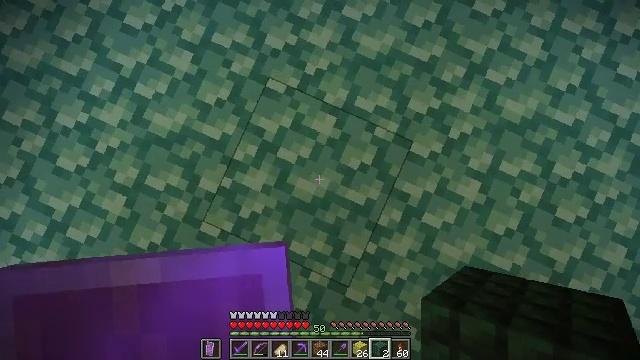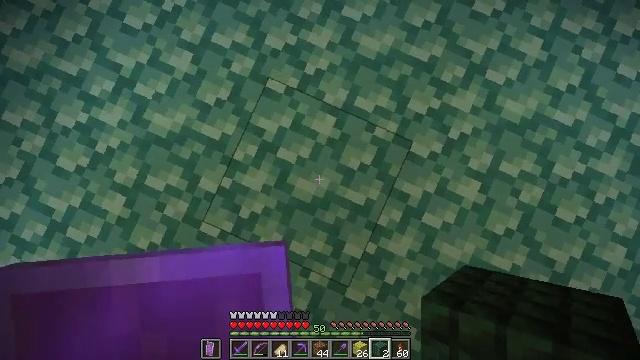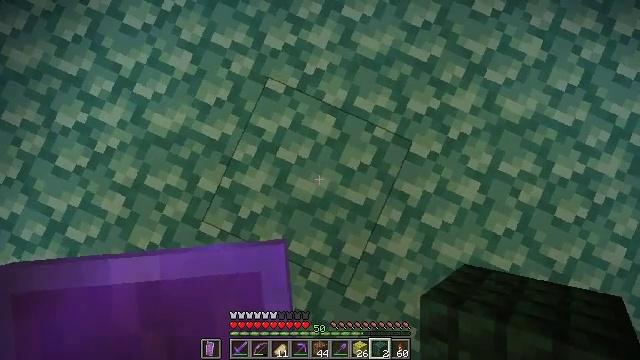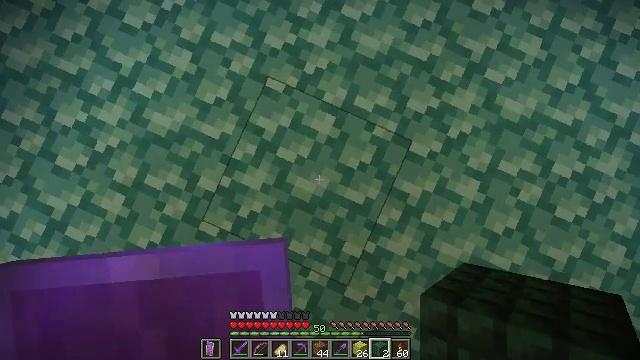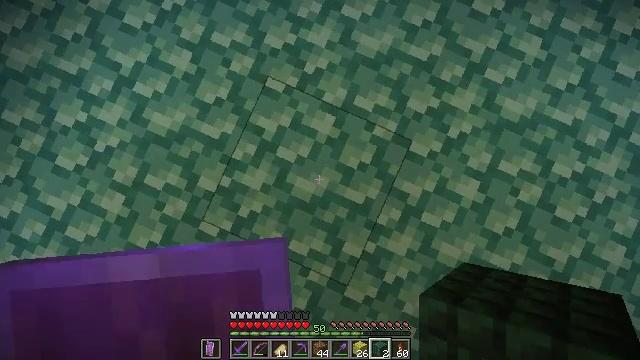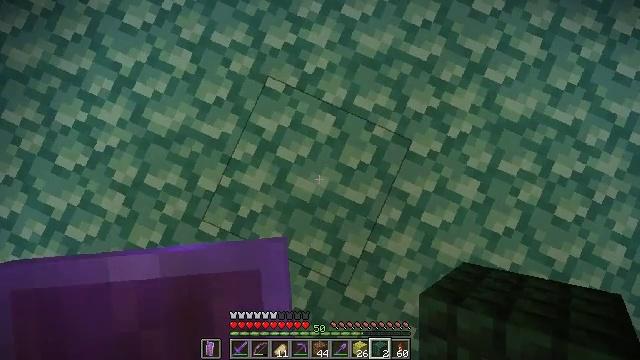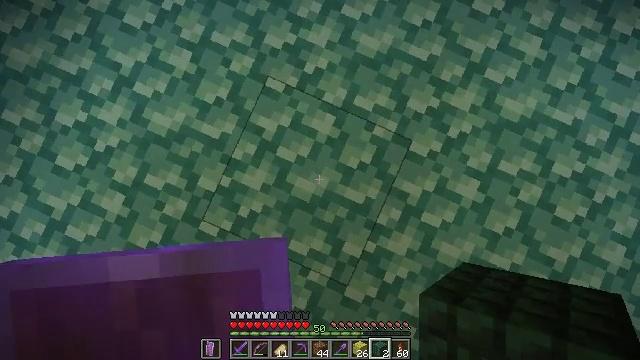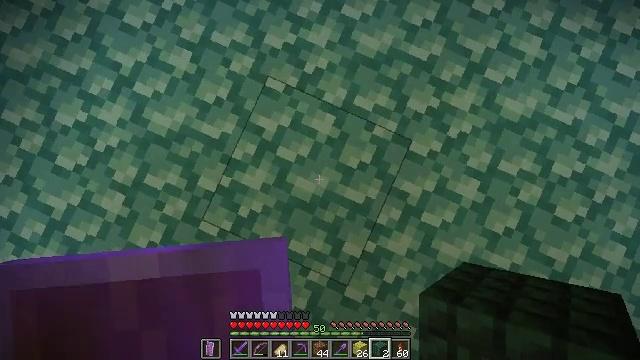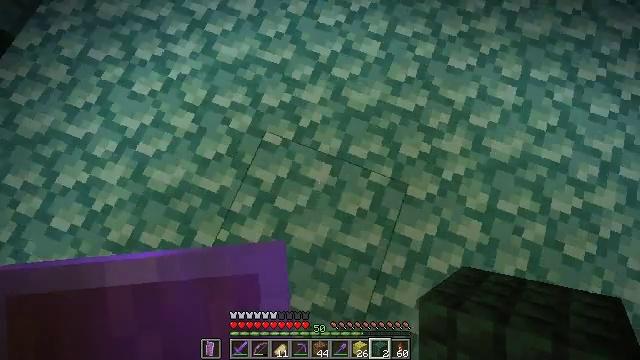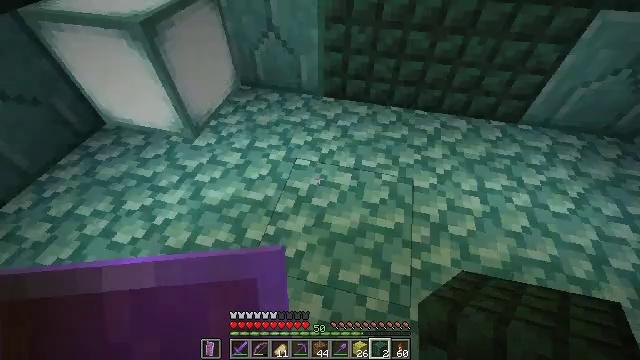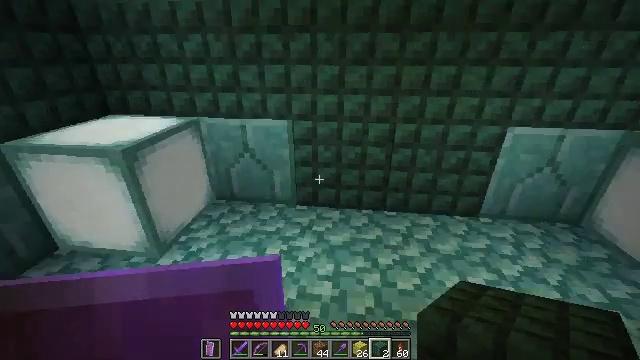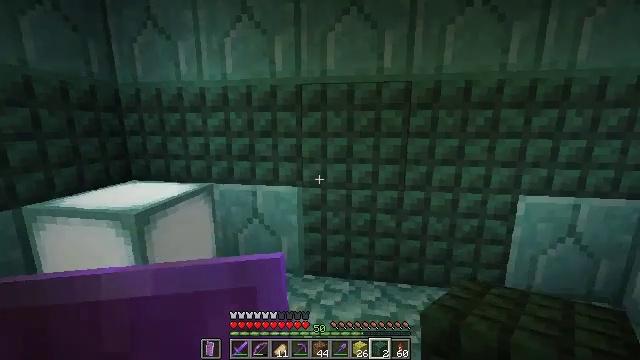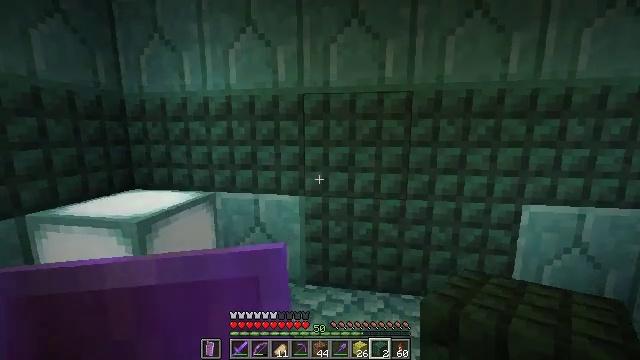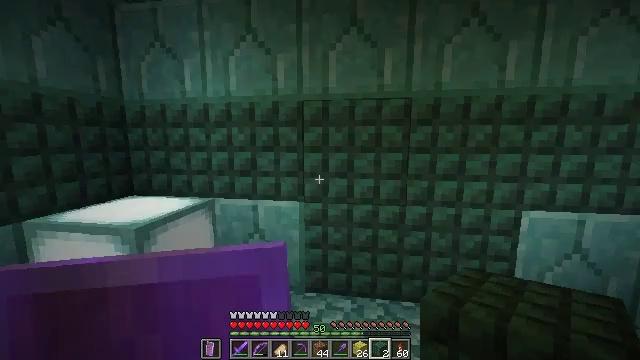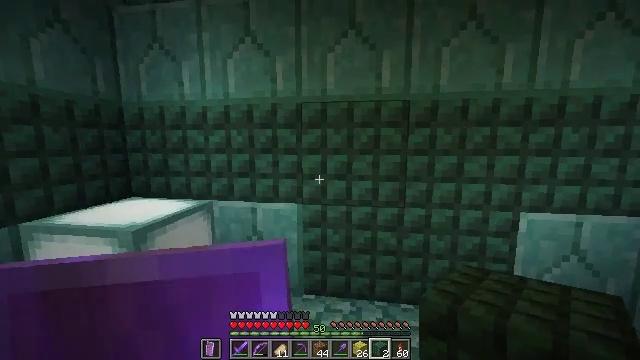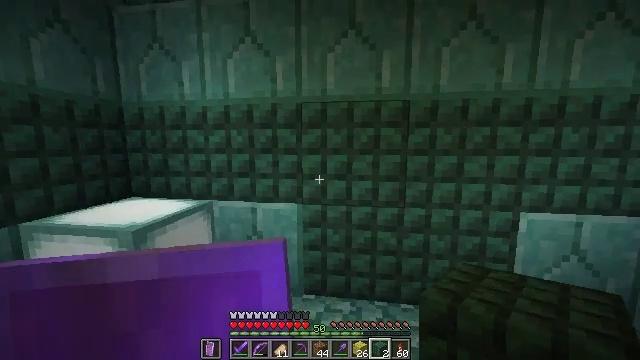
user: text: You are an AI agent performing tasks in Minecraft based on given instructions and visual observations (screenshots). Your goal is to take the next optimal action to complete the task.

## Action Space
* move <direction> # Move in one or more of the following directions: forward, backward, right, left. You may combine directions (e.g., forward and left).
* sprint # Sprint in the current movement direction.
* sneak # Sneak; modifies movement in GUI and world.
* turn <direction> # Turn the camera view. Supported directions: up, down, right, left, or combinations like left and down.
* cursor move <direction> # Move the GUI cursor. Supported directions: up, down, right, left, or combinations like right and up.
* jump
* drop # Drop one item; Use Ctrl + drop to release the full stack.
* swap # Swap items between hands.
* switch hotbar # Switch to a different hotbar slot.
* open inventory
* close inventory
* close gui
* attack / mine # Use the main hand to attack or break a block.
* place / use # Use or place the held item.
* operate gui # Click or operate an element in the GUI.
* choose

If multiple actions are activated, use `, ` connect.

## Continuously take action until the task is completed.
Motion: motion action
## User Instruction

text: Break the dark prismarine block.
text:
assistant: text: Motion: no_op
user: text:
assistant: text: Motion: no_op
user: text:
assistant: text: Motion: no_op
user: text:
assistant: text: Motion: no_op
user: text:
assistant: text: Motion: no_op
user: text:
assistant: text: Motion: no_op
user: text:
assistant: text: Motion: no_op
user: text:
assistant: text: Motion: turn right and up
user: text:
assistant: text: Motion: turn right and up
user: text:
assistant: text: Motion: turn right and up
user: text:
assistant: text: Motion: turn left and up
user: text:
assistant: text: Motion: turn up
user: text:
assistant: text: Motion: turn up
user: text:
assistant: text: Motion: no_op
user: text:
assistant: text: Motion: no_op
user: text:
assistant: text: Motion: no_op
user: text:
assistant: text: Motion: turn right
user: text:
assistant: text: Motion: move right
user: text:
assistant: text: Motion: move forward and move right
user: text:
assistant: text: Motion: move forward and move right
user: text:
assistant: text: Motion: move forward
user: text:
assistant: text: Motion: move forward
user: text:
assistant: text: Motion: no_op
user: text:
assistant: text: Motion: no_op
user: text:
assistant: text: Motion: no_op
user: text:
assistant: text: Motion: no_op
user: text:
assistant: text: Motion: no_op
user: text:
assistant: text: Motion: no_op
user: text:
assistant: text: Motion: no_op
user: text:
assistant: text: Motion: no_op